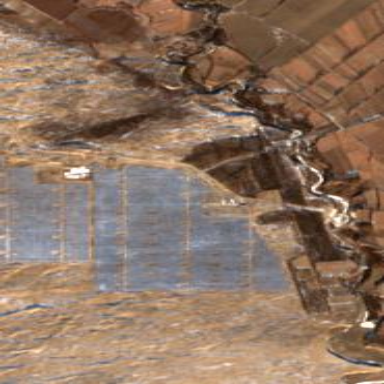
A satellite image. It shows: Solar power generator fenced in by barrier. The generator is solar photovoltaic panel.